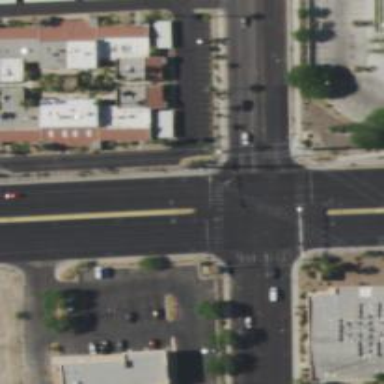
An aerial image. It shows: Solid stop line on the road marking.